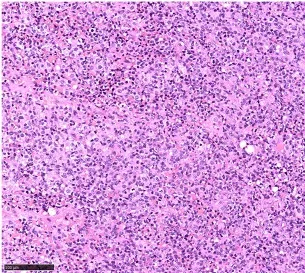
Histological and immunophenotypic results of excisional biopsy of the axillary lymph node and peripheral blood smear. H&E-stained sections is seen.
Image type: pathology (h&e)